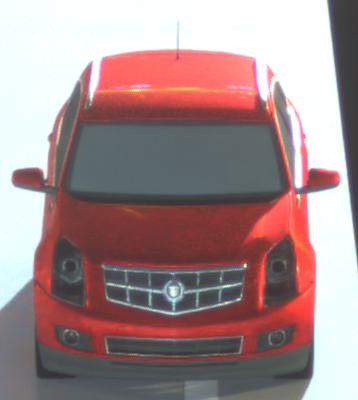
Make: Cadillac
Model: SRX 3.0 V6
Detailed model: SRX (II)
Model produced from: 2010/12
Model produced until: 2012/01
Doors: 5
Color: red
Road condition: dry road
Daytime: night
Contrast: high contrast